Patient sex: M
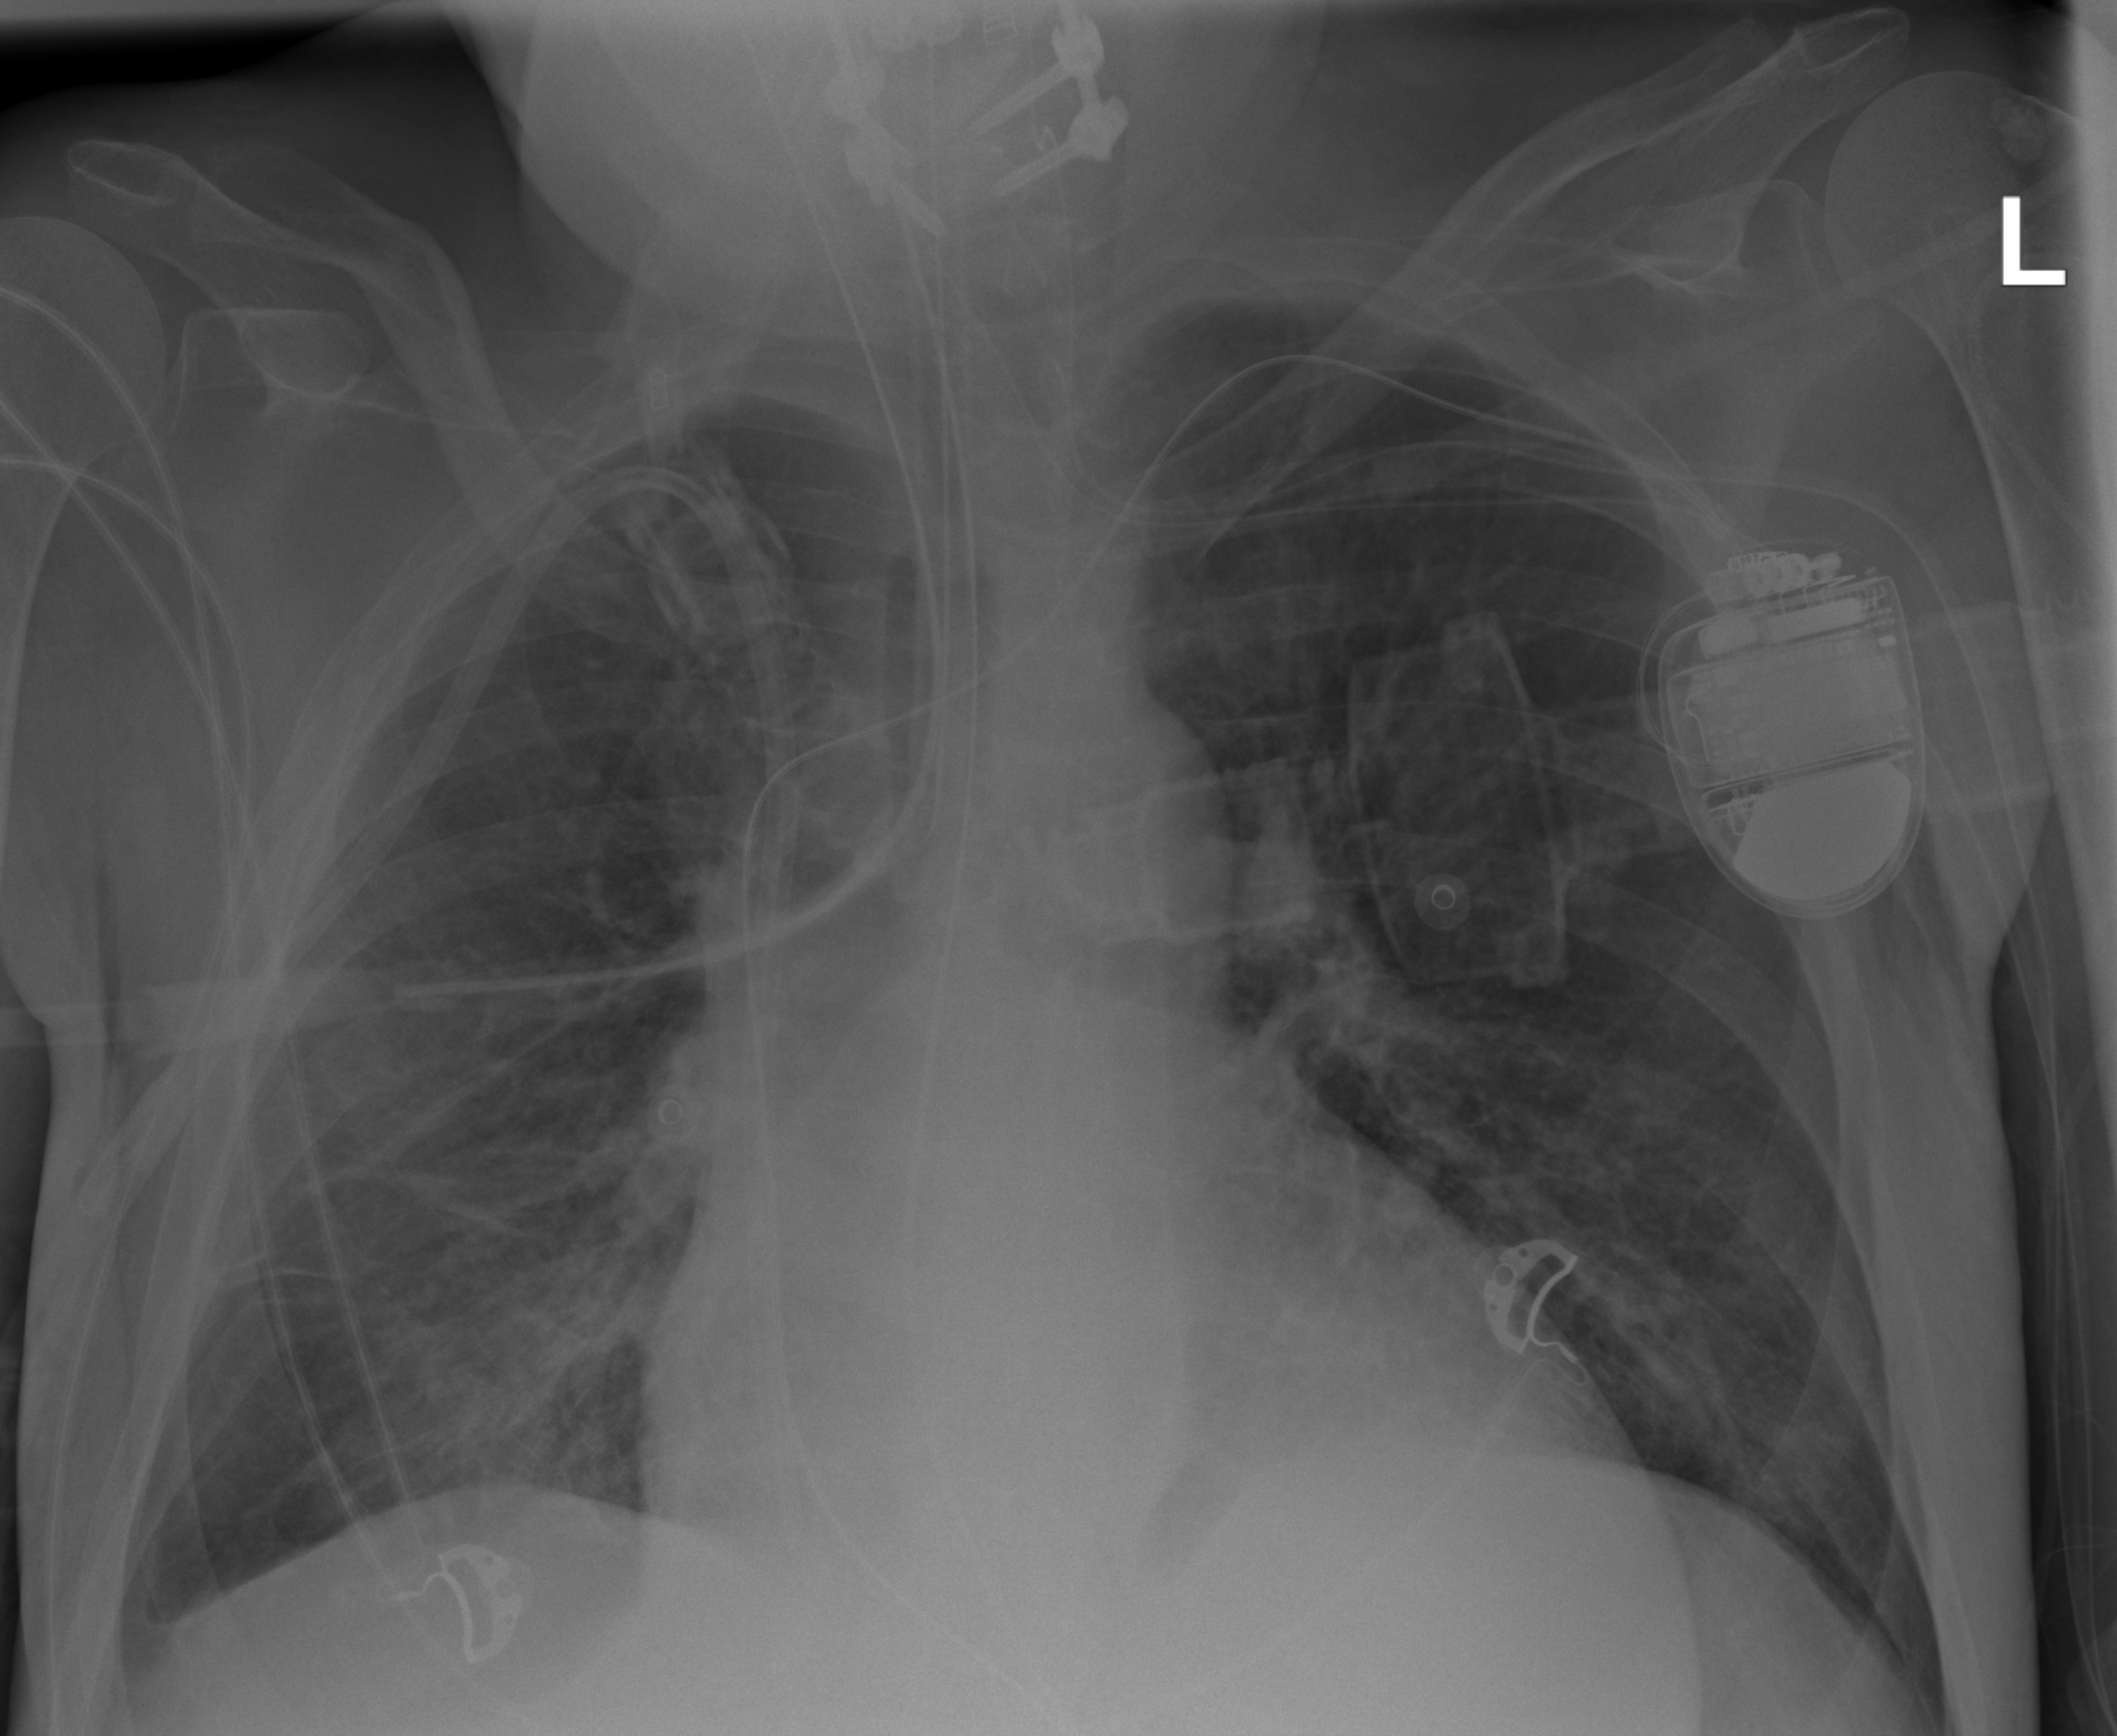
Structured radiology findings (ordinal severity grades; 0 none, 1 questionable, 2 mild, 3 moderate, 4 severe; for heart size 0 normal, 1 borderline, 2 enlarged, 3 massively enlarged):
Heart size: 2
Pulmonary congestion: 2
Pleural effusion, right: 2
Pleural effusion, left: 0
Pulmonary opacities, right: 3
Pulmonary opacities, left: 2
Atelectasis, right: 2
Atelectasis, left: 2